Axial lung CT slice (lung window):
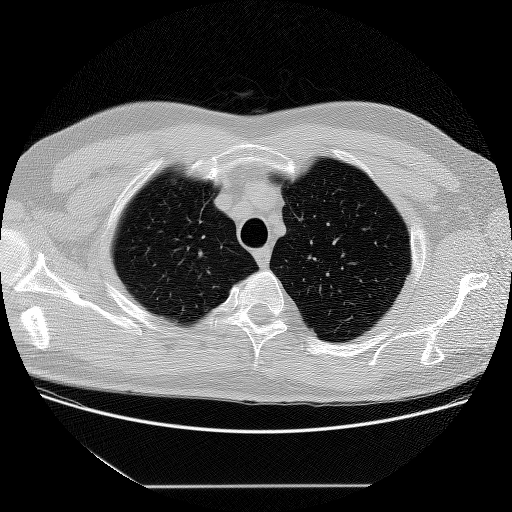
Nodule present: no